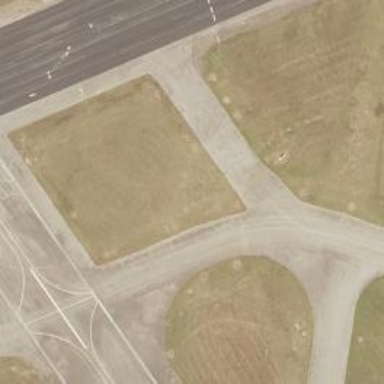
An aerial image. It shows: View of taxiway at the airport.